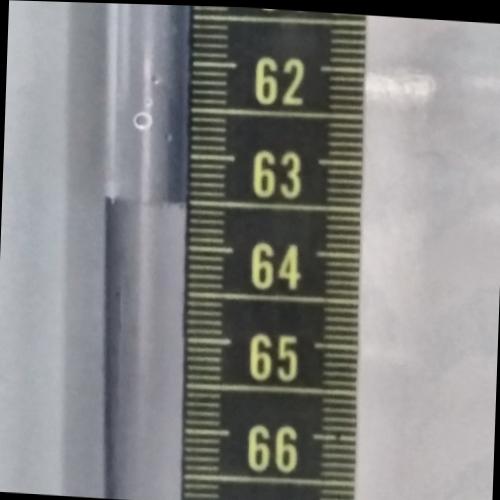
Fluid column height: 63.5 cm